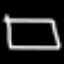
Label: square